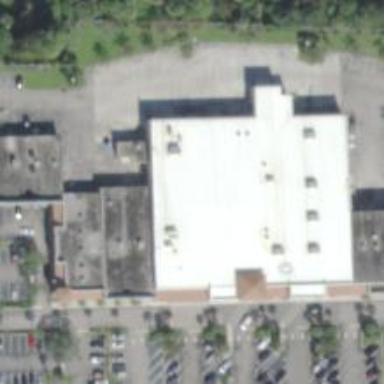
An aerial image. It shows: Supermarket.